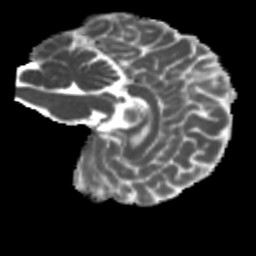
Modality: MD
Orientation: sagittal
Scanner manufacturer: siemens
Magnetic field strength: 3 T
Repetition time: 4 s
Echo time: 0.0594 s